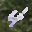
Label: 4